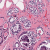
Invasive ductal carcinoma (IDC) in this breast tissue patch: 0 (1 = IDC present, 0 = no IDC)